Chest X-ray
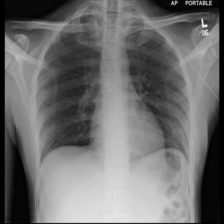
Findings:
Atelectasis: negative
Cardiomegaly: negative
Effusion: negative
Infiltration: negative
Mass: negative
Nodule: negative
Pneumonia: negative
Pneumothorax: negative
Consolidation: negative
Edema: negative
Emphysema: negative
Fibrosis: negative
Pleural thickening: negative
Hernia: negative